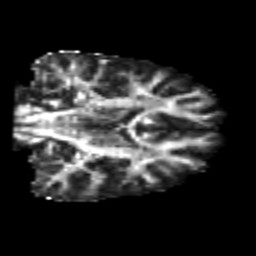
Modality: FA
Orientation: coronal
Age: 22
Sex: male
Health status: healthy
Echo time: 0.074 s